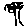
Label: tree